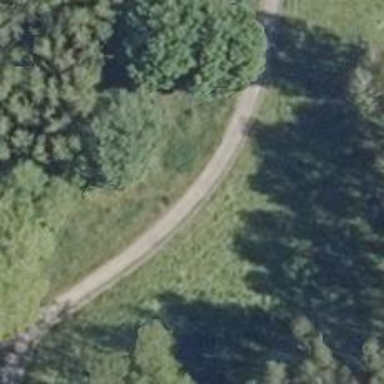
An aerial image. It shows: Gravel path with excellent trail visibility.